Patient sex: M
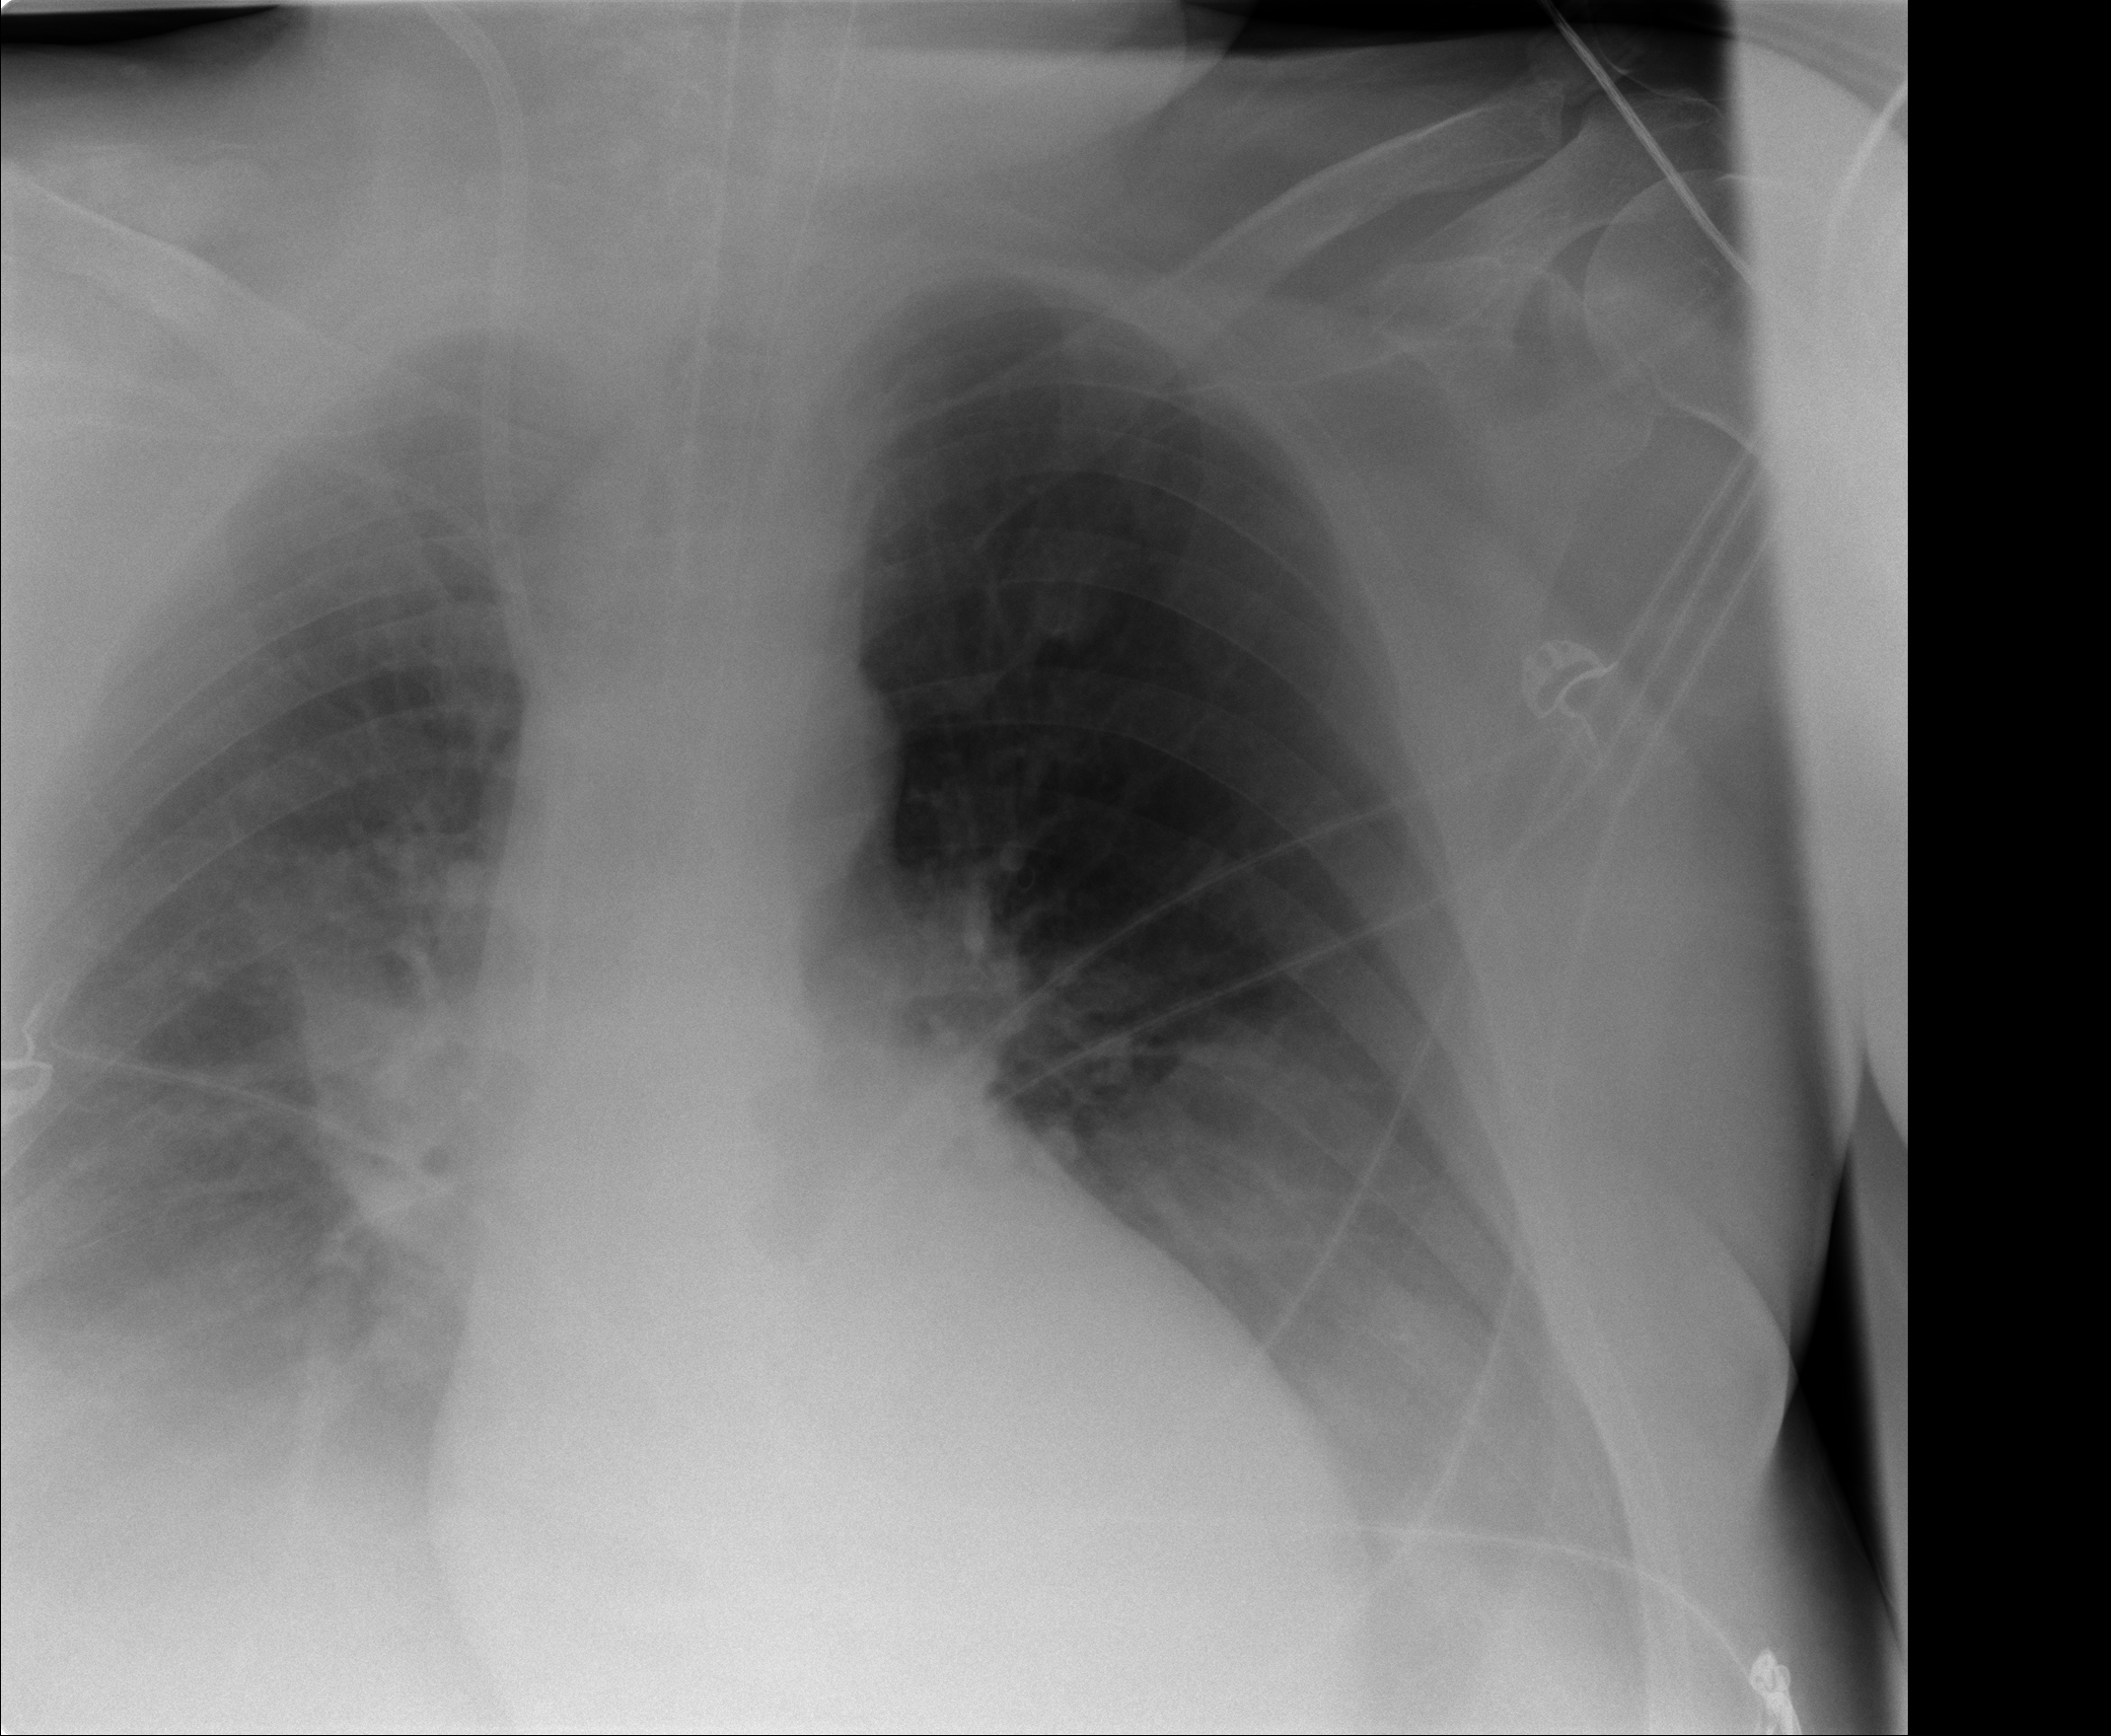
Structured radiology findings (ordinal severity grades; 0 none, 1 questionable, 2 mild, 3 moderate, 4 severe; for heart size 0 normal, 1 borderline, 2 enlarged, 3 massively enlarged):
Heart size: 2
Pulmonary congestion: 0
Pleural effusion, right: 2
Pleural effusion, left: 2
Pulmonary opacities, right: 0
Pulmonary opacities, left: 0
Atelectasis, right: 0
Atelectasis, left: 0